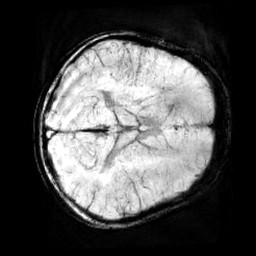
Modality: minIP
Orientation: axial
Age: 11
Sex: male
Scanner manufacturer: siemens
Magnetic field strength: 3 T
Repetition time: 0.027 s
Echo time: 0.02 s